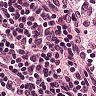
Metastatic tissue present: no